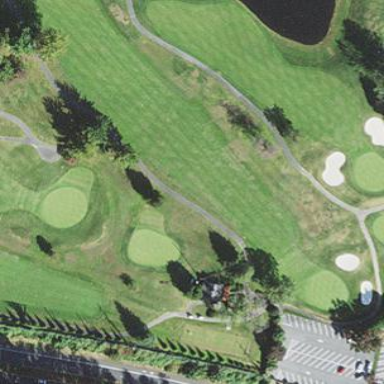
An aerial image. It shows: Golf fairway surrounded by grass.